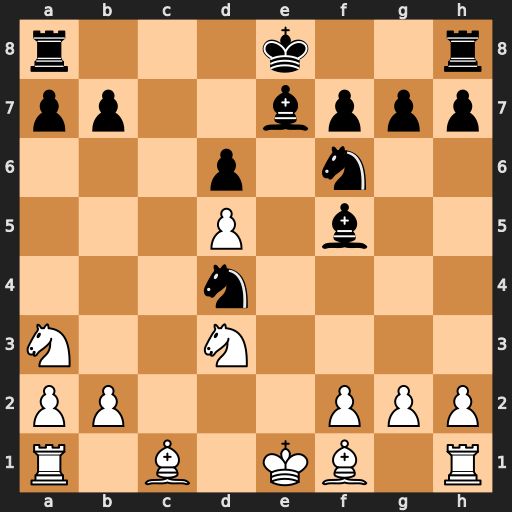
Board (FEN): r3k2r/pp2bppp/3p1n2/3P1b2/3n4/N2N4/PP3PPP/R1B1KB1R
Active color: w
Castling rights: KQkq
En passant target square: -
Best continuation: Be3 Nf3+ gxf3